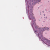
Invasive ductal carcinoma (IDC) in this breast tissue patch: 0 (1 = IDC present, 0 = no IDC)